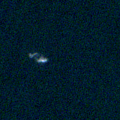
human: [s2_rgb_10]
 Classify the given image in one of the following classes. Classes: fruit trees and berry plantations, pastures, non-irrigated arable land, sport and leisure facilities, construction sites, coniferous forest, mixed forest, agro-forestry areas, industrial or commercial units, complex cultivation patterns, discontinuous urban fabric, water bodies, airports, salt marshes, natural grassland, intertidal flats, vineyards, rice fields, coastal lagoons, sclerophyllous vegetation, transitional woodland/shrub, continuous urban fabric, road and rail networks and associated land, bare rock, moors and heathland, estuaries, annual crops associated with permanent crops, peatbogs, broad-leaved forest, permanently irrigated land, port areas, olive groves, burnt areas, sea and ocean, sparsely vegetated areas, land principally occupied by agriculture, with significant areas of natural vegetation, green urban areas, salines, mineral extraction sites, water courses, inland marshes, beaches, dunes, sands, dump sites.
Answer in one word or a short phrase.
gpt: sea and ocean